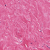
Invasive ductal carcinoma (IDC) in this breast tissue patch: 0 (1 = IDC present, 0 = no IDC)